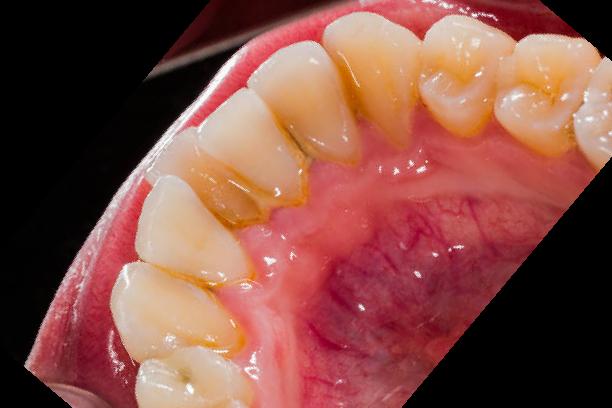
Condition: Calculus